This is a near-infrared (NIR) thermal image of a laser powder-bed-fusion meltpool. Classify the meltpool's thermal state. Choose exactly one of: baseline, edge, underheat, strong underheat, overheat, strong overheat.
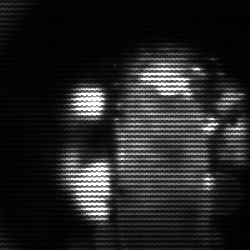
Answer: strong underheat